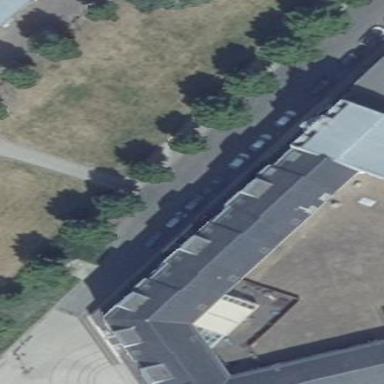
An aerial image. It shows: Building with flat roof made of mirror material.